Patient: sex M, age 43
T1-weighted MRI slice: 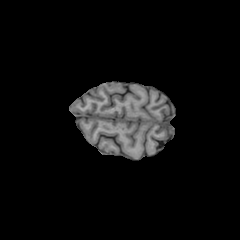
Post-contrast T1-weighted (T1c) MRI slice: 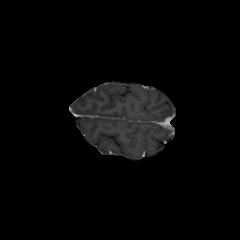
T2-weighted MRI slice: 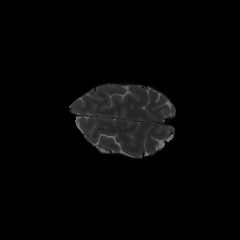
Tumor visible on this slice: no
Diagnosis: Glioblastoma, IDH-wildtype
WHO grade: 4